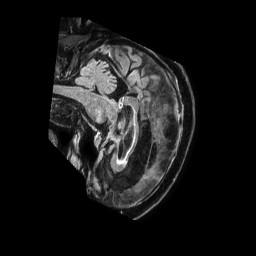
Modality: FLAIR
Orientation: sagittal
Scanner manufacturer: philips
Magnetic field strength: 1.5 T
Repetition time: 4.8 s
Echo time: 0.3317 s